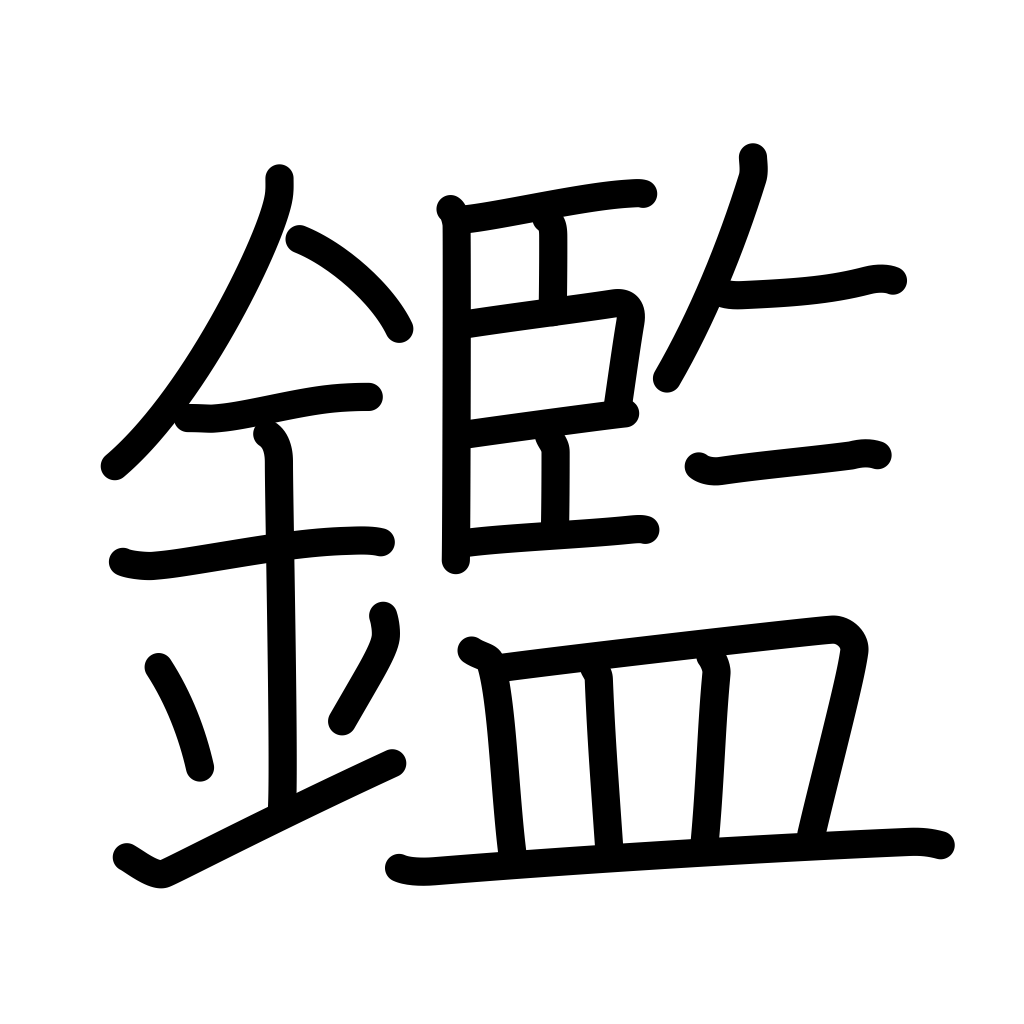
Meaning: specimen, take warning from, learn from